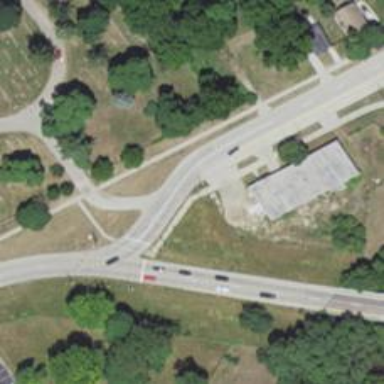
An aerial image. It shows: Marked crossing on footway.